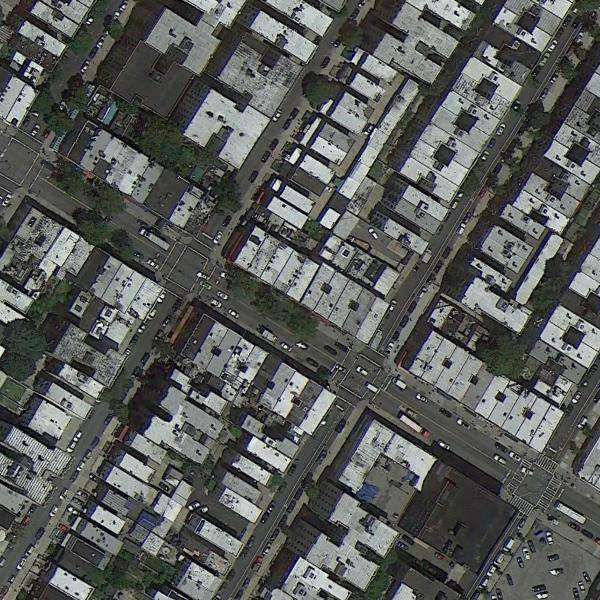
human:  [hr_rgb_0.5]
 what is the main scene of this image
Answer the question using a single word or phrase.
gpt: dense residential